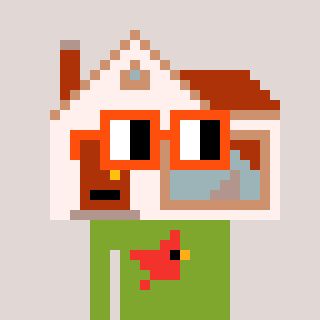
a pixel art character with square orange glasses, a house-shaped head and a slimegreen-colored body on a warm background